Question: I have a simple jQuery UI menu with a header bar over the top:
'''
<div style="width: 100%; min-height: 100px;"></div>
<ul id="menu" style="width: 100px;">
<li><a href="#">Item 1</a></li>
<li><a href="#">Item 2</a></li>
<li><a href="#">Item 3</a>
<ul>
<li><a href="#">Item 3-1</a></li>
<li><a href="#">Item 3-2</a></li>
<li><a href="#">Item 3-3</a></li>
<li><a href="#">Item 3-4</a></li>
<li><a href="#">Item 3-5</a></li>
</ul>
</li>
<li><a href="#">Item 4</a></li>
<li><a href="#">Item 5</a></li>
</ul>
<script type="text/javascript">
$(document).ready(function(){
$("#menu").menu();
});
</script>
'''
Fiddle here: <URL>
Is there a way I can force the submenu from Item 3 to open up from it's heading instead of down?

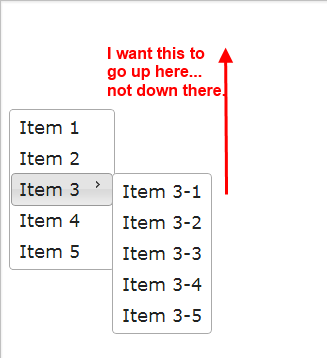
Answer: The jQuery UI menu API supports a 'position' attribute: <URL>;'